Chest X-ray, AP view. Patient: 59 years old, sex F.
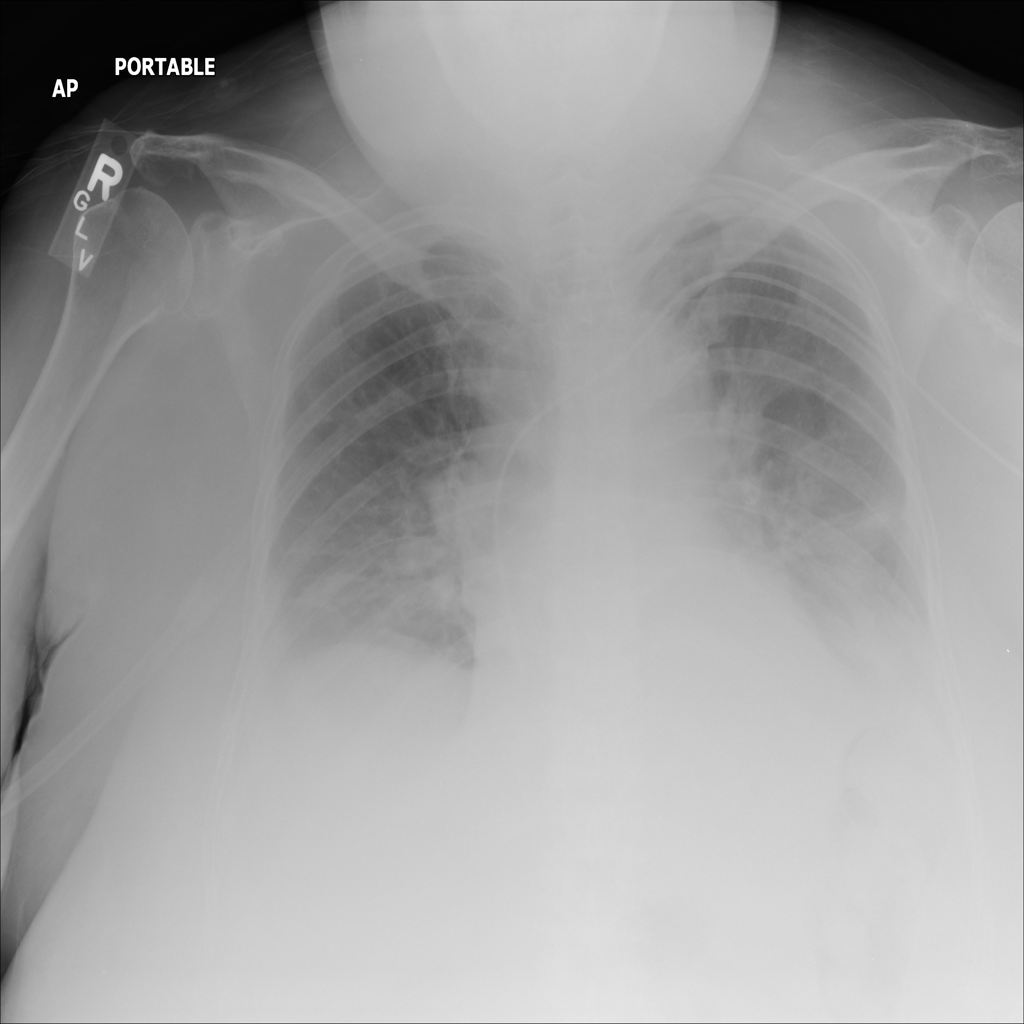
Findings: No Finding